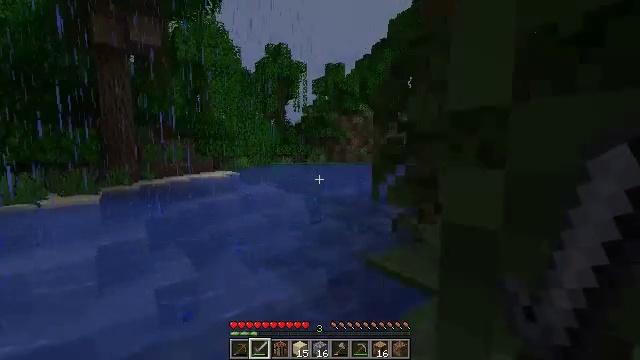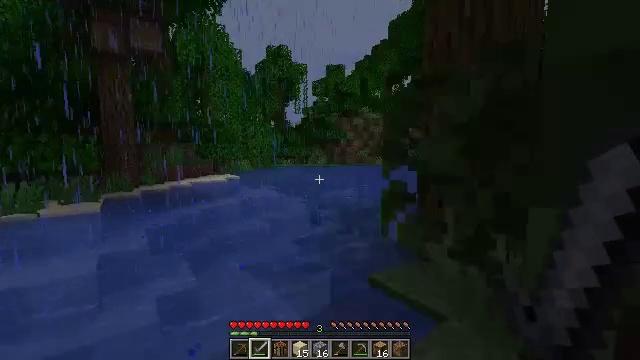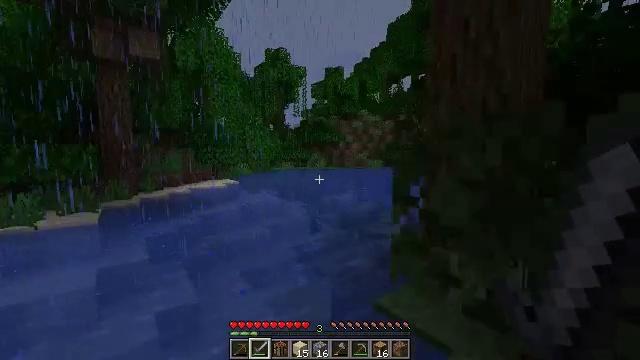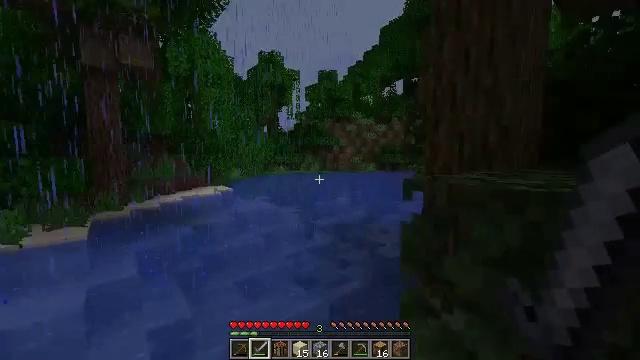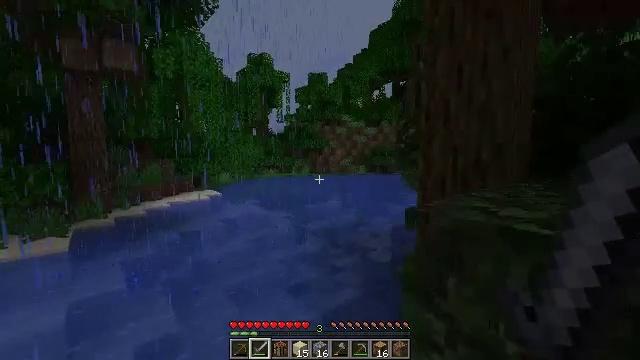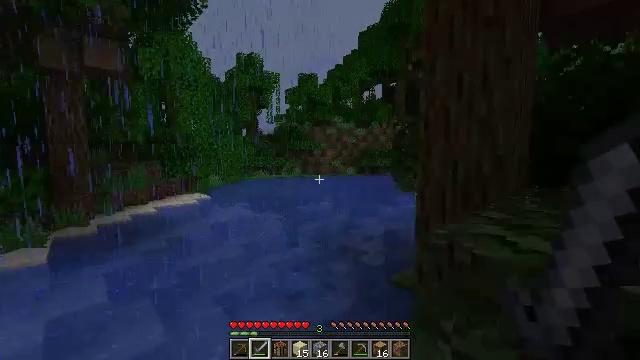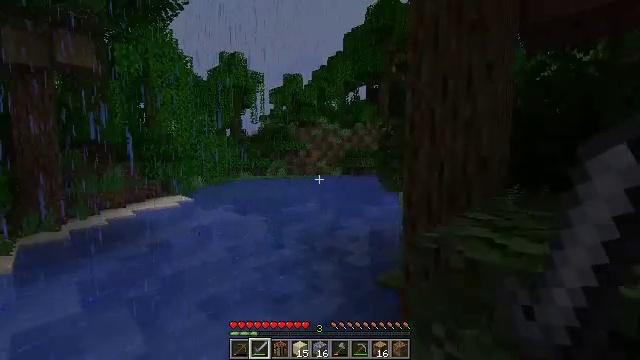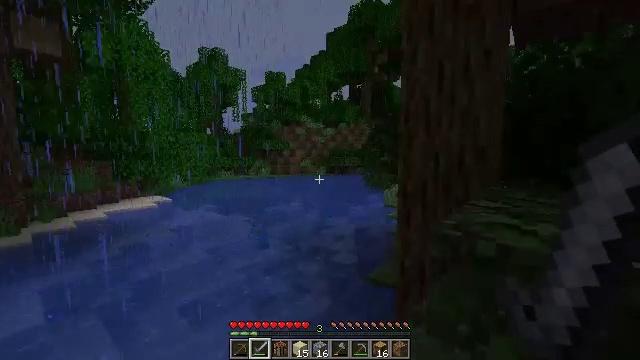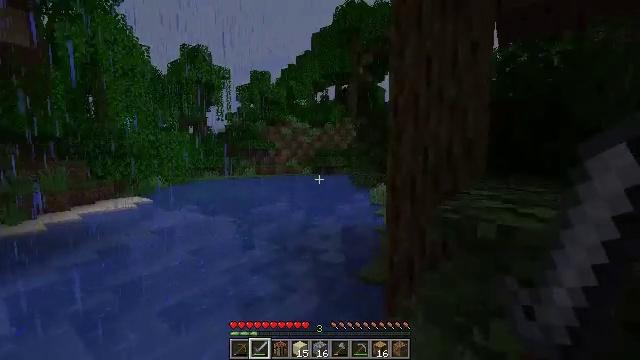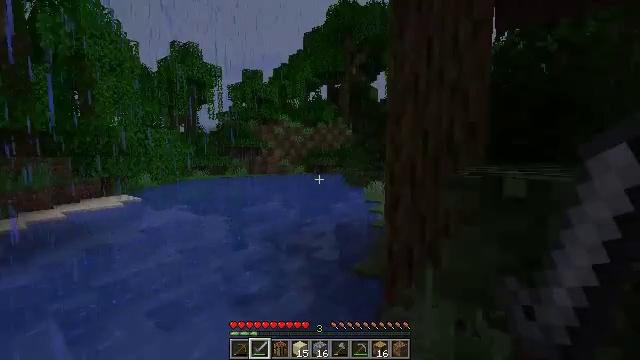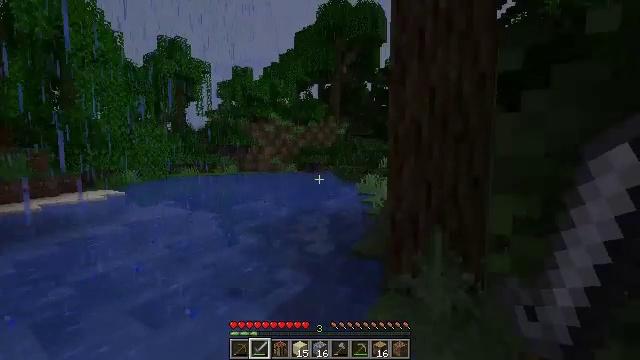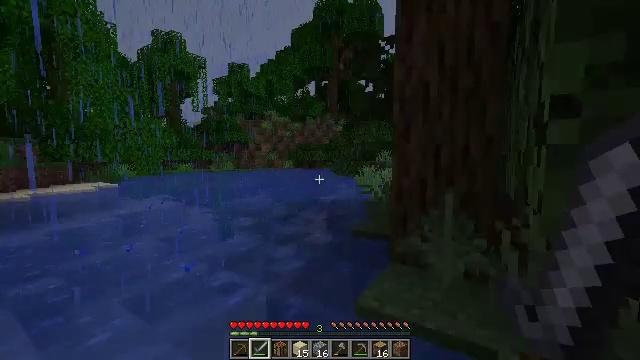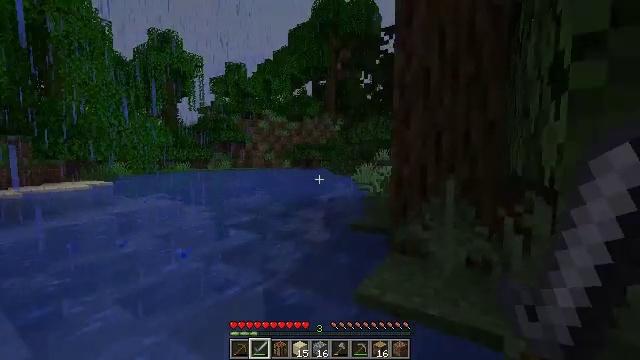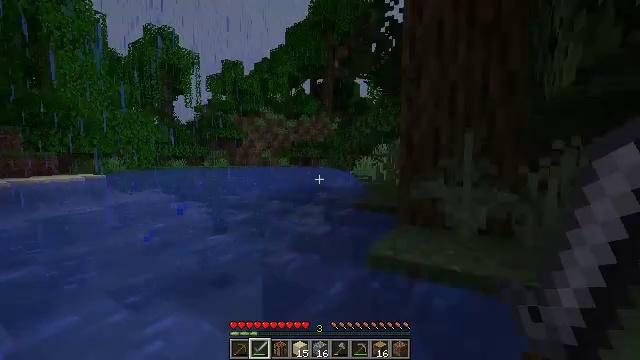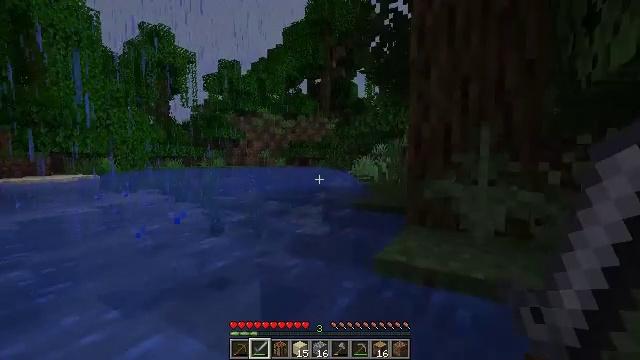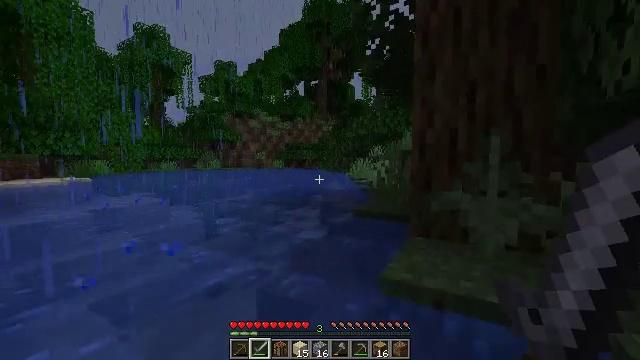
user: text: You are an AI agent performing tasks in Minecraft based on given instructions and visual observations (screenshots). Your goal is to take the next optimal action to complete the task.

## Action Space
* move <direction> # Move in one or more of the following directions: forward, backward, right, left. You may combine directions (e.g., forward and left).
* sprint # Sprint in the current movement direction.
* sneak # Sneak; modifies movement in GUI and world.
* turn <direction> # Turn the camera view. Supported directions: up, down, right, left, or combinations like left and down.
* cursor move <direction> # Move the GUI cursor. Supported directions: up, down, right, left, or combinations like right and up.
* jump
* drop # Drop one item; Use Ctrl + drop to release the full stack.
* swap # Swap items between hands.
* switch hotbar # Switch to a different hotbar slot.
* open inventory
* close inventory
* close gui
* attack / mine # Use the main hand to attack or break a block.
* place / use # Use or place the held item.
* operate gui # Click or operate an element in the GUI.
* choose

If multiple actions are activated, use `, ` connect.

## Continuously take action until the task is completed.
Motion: motion action
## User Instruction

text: Collect vines by mining them.
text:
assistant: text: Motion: move forward
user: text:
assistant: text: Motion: move forward, jump
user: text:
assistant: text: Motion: move forward, turn right, jump
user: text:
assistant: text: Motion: move forward, turn right, jump
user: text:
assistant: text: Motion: move forward, turn right, jump
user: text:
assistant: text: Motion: move forward, turn right, jump
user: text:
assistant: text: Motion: move forward, turn right, jump
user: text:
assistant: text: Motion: move forward, turn right, jump
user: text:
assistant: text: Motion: move forward, turn right, jump
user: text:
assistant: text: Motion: move forward, turn right, jump
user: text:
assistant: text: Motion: move forward, jump
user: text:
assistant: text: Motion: move forward, jump
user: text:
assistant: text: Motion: move forward, jump
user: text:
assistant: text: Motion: move forward, jump
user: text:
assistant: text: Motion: move forward, jump
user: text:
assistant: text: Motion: move forward, jump
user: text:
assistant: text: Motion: move forward, jump
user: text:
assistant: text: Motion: move forward, jump
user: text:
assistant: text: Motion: move forward, jump
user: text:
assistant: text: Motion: move forward, turn right and up, jump
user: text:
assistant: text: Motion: move forward, jump
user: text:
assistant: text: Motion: move forward, turn right, jump
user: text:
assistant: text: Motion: move forward, jump
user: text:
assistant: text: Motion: move forward, turn right, jump
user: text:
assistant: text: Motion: move forward, turn right, jump
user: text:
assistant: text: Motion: move forward, jump
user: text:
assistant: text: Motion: move forward, jump
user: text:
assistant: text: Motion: move forward, jump
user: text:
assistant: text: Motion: move forward, turn right, jump
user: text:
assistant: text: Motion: move forward, jump